Question: I try to install wampserver3.0.6_x64 and I get the following message
> the program can't start because api-ms-win-crt-runtime-l1-1-0.dll is missing from your computer
I have installed all the things
I read in StackOverflow that I need to install Universal C Runtime, but I can't install this.
I'd love to know how to fix it.

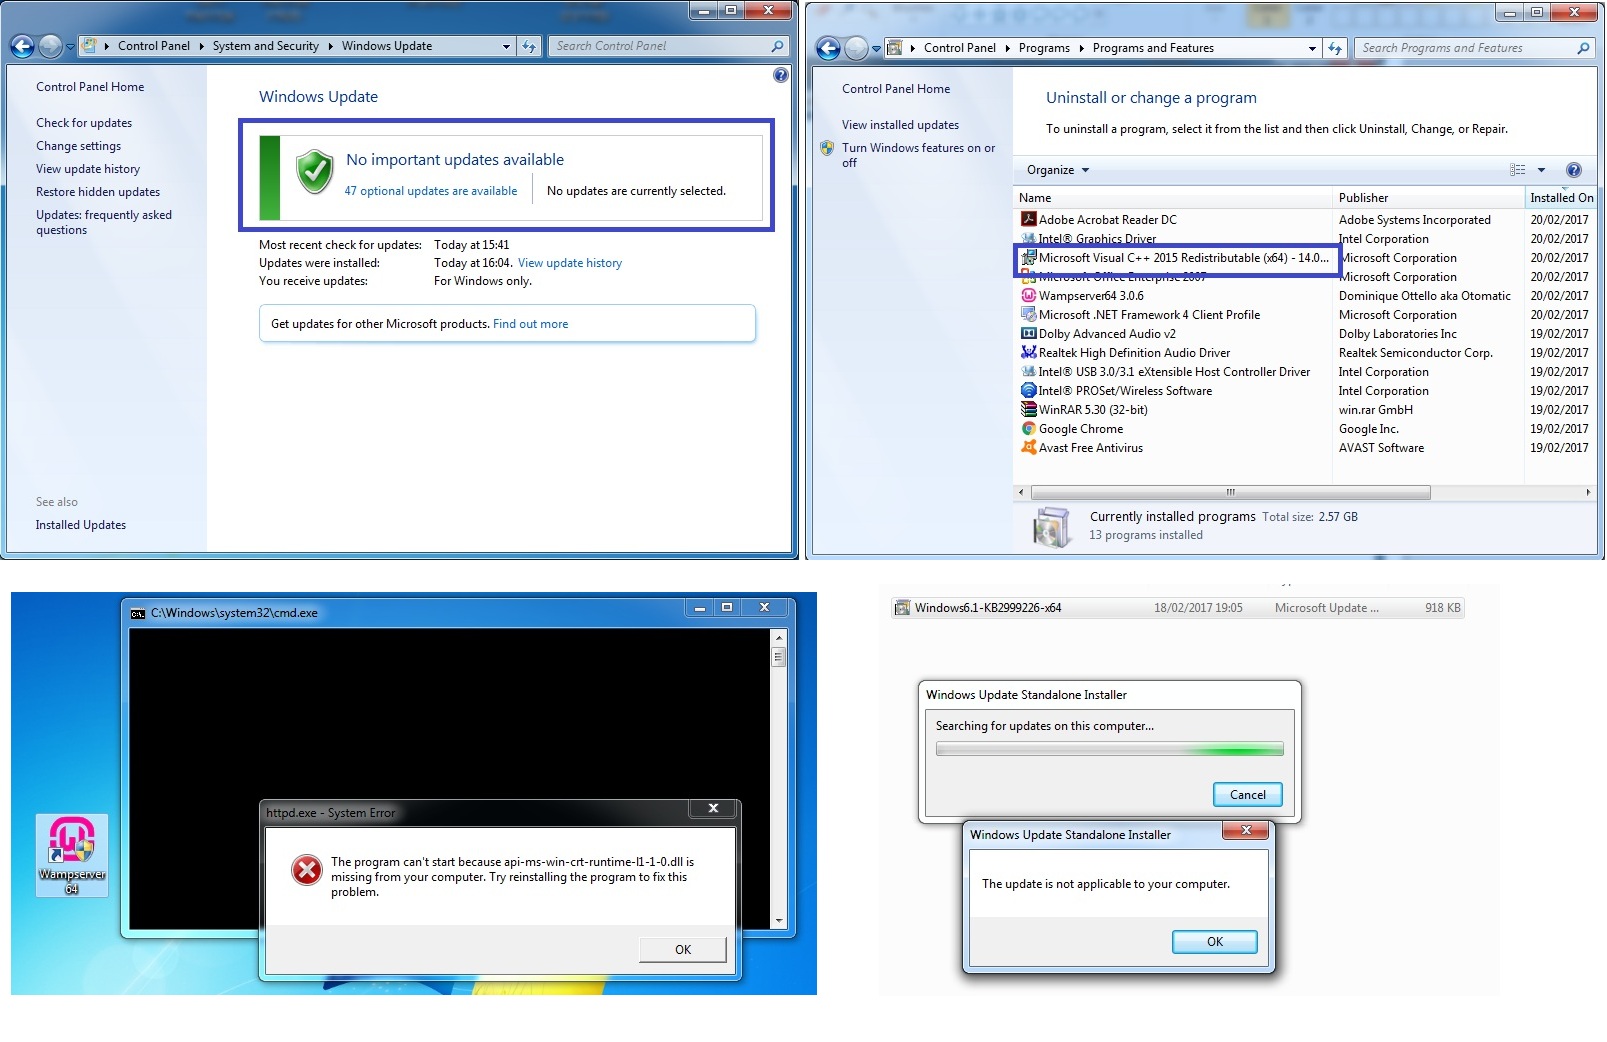
Answer: UPDATE:
Download a full set of MSVC runtimes from the WAMPServer alternate repo <URL>'
This will download a ZIP file containing all the possible required MSVC Runtime library installers. UnZip the file and run all the installers it exposes, in a logical order from lowest version to highest, one at a time.
---
.
### Before running a WAMPServer install, you must read these prerequisites:
proceeding with an installation of Wampserver, you must ensure that you have current versions of all these Microsoft C/C++ Runtime Libraries, if you do not check and install any missing libraries before you install Wampserver it will not install correctly and will not run correctly!
If you installed WAMPServer without paying attention to the install Dialog specifying these pre-requisites and you will need to remove Wampserver and then re-install WAMPServer when all runtimes are installed.
Make sure your system has "up to date" versions of ALL these redistributable packages:-
- - - - - -
### BIG NOTE:
If you are running a 64bit Windows, it is recommended to install both the 32bit and 64bit versions of these runtime libraries. Remember Windows 64bit can run 32bit code and also it is possible to install either a 32bit or 64 bit WAMPServer on a 64bit Windows OS.
If you are running Window pre windows 10, and you are running a component that uses Apache/Mysql/PHP compiled with MSVC 2015(VC14) you will also need to install the 'Universal C Runtime' This can be download via the standard Windows Update according to <URL>
---- Update for Universal C Runtime in Windows
Links to all these redistributables can be found later in this post to assist you in finding and installing them.
### Suggestion:
Please download each one individually and then complete it's install downloading the next. The filenames of the downloaded installers are almost always the same regardless of version, it is easy to get confused and miss one out.
Check in 'Control Panel -> Programs and Features' that they are all installed before proceeding to install WAMPServer.
### Visual C++ Packages
The following packages (VC9, VC10, VC11) are required for Wampserver 2.4, 2.5 and 3 even if you use only Apache and PHP versions VC11.
VC14 is required for Apache version 2.4.17 (or greater) and for PHP 7.
Where to find and download the MSVC Redistributable packages:
For Windows 2000 Service Pack 4; Windows Server 2003; Windows Server 2008; Windows Vista; Windows XP, W7, W8
<URL>
<URL>
For Windows 7; Windows Server 2003; Windows Server 2008; Windows Server 2008 R2; Windows Vista; Windows XP
<URL>
<URL>
Windows 7 Service Pack 1; Windows 8; Windows Server 2008 R2 SP1; Windows Server 2012; Windows Vista Service Pack 2
The 'VSU4credist_x86.exe and VSU4credist_x64.exe' to be download are on the same page:
<URL>
Windows 7 Service Pack 1; Windows 8; Windows Server 2008 R2 SP1; Windows Server 2012; Windows Vista Service Pack 2
The 'VSU4credist_x86.exe and VSU4credist_x64.exe' to be download are on the same page:
<URL>
Windows 10, Windows 7 Service Pack 1, Windows 8, Windows 8.1, Windows Server 2003 Service Pack 2, Windows Server 2008 R2 SP1, Windows Server 2008 Service Pack 2, Windows Server 2012, Windows Vista Service Pack 2
The 'vcredist_x86.exe et vcredist_x64.exe' to be download are on the same page:
<URL>
<URL>
> VC2017 (VC15) is backward compatible to VC2015 (VC14). That means, a VC14 module can be used inside a VC15 binary. Because this compatibility the version number of the Redistributable is 14.1x.xx and after you install the Redistributable VC2017, VC2015 is removed but you can still use VC14.
<URL>
Windows 10, Windows 7 Service Pack 1, Windows 8, Windows 8.1, Windows Server 2008 R2 SP1, Windows Server 2008 Service Pack 2, Windows Server 2012, Windows Vista Service Pack 2
Follow the links on this page for your specific environment
<URL>
> Note: If you installed WAMPServer before installing ALL these required runtimes, it is best to uninstall WAMPServer and then once all the runtimes are installed, reinstall WAMPServer
Download a full set of MSVC runtimes from the WAMPServer alternate repo <URL>
Look at the bottom of the page, there is a download called 'All Visual C++ Redistribuable Packages (x86) (32bits)' or 'All Visual C++ Redistribuable Packages (x86_x64) (32 & 64bits)'
This will download a ZIP file containing all the possible required MSVC Runtime libraries. UnZip the file and run all the installers it exposes, in a logical order from lowest version to highest, one at a time.